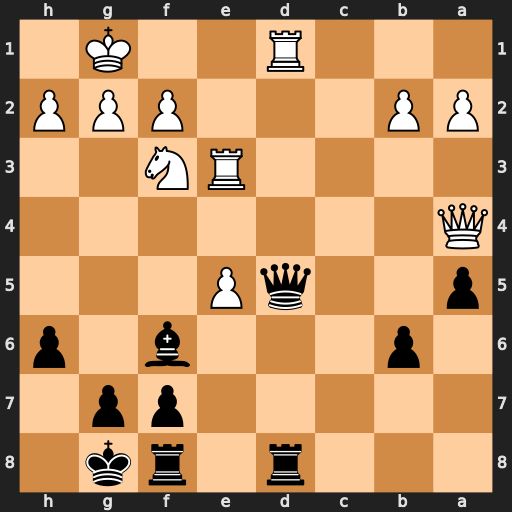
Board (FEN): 3r1rk1/5pp1/1p3b1p/p2qP3/Q7/4RN2/PP3PPP/3R2K1
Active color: b
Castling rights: -
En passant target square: -
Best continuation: Qxd1+ Qxd1 Rxd1+